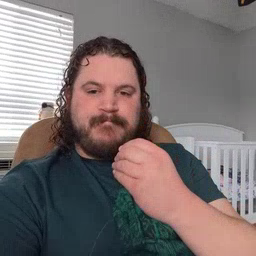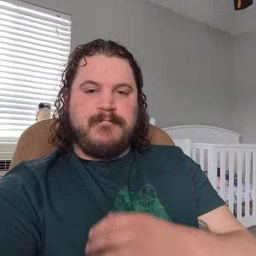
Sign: sleep